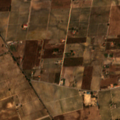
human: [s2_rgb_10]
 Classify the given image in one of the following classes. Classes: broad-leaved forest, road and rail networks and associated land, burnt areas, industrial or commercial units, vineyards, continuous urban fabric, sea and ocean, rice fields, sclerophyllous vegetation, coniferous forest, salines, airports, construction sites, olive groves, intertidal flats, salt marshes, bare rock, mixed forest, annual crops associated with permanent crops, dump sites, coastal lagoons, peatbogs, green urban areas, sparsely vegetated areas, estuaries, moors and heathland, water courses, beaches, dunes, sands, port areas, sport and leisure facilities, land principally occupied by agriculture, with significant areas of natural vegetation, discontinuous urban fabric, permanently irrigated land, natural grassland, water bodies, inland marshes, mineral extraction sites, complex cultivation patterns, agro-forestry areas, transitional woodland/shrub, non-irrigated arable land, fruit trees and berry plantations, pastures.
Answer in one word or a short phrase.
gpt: vineyards, complex cultivation patterns